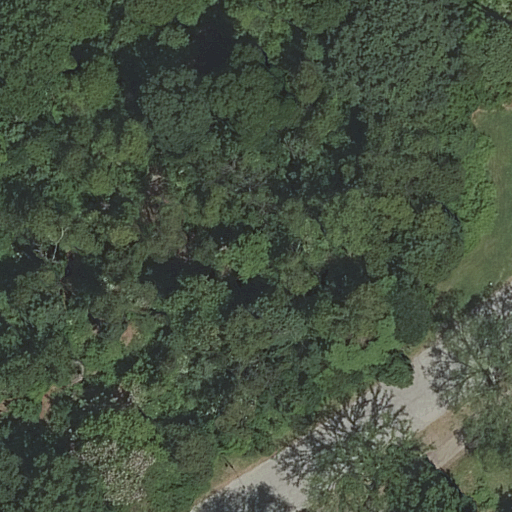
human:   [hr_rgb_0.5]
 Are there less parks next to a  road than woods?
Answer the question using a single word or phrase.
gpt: no

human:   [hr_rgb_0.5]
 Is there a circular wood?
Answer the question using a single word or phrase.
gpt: no

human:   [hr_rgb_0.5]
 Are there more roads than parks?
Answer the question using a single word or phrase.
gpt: yes

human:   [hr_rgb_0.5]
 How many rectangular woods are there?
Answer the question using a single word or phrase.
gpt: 0

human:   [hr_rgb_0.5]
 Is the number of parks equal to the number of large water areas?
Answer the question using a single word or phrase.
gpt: no

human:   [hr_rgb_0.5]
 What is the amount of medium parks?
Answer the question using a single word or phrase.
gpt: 0

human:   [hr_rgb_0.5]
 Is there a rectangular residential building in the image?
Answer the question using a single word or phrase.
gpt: no

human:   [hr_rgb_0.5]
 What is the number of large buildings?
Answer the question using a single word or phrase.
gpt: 0

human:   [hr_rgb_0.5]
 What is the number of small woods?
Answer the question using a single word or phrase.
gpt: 0

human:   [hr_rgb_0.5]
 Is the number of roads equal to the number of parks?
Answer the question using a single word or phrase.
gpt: no

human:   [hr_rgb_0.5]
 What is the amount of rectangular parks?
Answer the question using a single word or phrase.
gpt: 1

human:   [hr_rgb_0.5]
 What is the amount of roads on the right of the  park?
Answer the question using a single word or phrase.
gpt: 0

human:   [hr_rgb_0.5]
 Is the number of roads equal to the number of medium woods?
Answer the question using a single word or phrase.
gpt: no

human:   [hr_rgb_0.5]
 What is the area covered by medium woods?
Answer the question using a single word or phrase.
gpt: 0m2

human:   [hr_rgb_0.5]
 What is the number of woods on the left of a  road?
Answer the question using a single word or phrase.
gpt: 0

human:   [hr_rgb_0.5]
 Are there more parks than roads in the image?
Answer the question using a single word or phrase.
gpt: no

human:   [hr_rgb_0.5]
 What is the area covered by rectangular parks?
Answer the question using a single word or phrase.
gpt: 10633m2

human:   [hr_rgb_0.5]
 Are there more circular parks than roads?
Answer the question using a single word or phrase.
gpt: no

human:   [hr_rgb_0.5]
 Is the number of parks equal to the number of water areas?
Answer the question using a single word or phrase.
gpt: no

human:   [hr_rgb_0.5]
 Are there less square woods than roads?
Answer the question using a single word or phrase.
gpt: yes

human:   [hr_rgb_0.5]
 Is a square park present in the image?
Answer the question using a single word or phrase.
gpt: no

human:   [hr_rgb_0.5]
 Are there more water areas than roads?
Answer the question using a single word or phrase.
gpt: no

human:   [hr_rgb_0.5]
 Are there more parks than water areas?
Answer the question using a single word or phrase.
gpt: yes

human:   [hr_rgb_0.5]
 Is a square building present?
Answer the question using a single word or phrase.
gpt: no

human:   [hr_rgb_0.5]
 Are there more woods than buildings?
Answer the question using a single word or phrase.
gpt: yes

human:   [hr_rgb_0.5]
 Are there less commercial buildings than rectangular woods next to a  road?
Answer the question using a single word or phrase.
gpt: no

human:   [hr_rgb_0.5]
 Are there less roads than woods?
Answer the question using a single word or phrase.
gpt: no

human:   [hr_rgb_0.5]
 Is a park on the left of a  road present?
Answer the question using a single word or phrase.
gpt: no

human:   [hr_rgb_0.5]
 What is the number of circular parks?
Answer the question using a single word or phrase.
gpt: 0

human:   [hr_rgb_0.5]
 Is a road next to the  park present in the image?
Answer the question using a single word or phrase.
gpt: yes

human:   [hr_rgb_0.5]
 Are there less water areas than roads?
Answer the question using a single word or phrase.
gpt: yes

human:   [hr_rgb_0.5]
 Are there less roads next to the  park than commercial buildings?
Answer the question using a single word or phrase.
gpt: no

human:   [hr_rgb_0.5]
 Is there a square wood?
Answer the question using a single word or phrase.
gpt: no

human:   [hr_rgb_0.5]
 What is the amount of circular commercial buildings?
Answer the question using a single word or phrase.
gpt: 0

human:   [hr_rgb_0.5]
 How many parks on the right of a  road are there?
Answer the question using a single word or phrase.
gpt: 1

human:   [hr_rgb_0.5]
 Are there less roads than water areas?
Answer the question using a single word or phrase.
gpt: no